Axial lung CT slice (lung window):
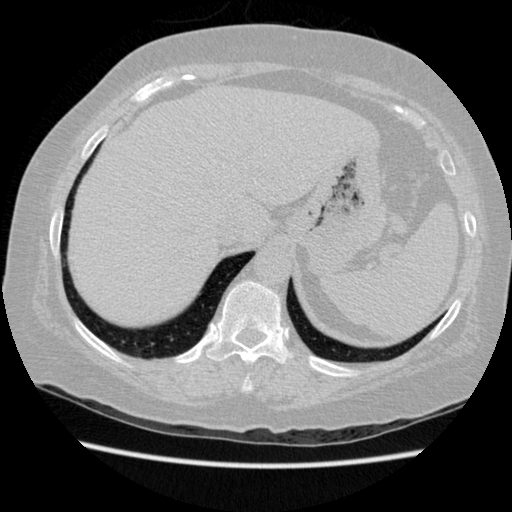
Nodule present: no